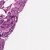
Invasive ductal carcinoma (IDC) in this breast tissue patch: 0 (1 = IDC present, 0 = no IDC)